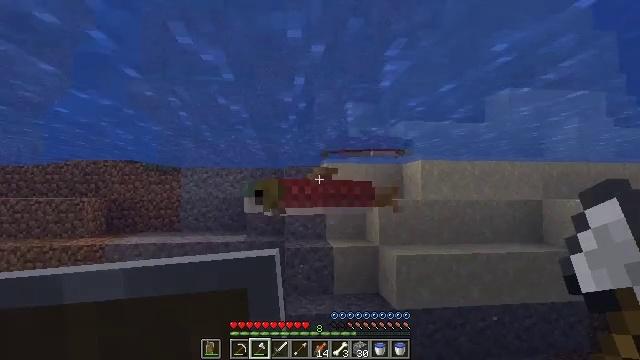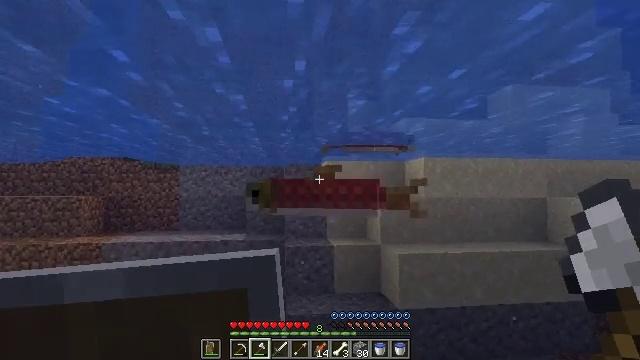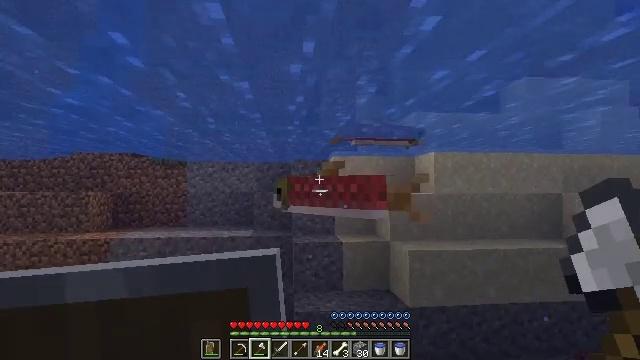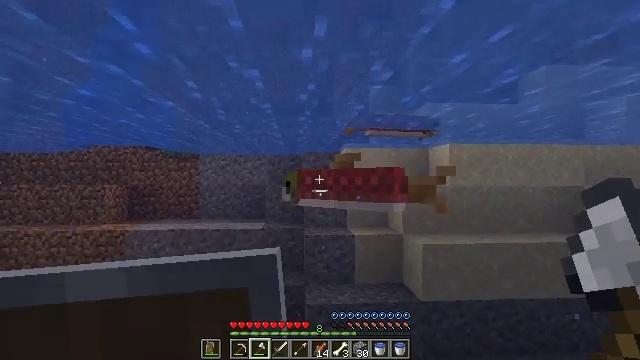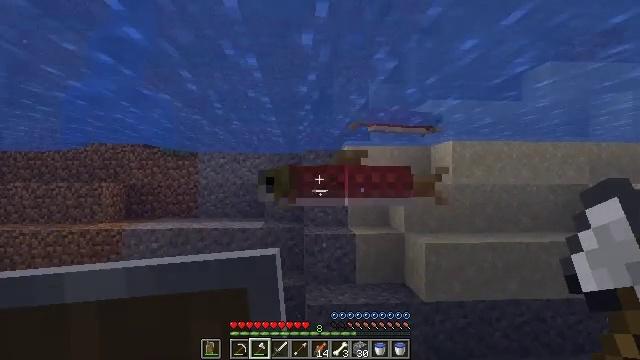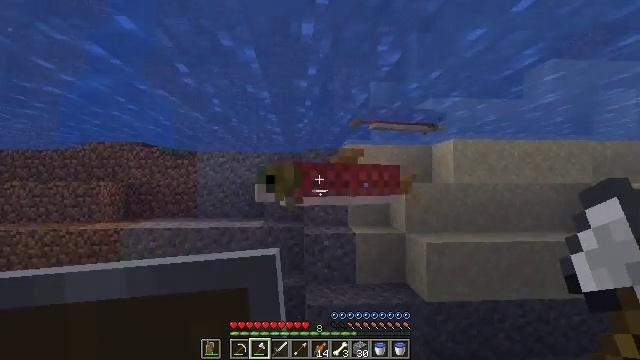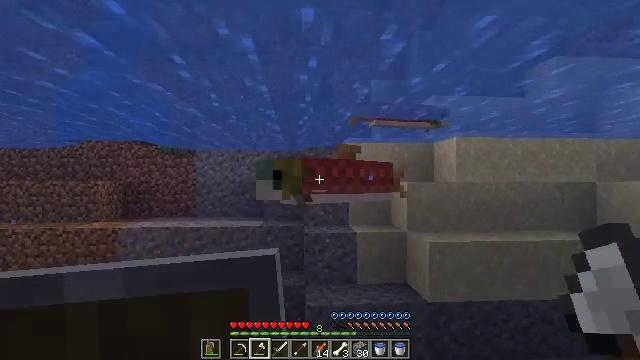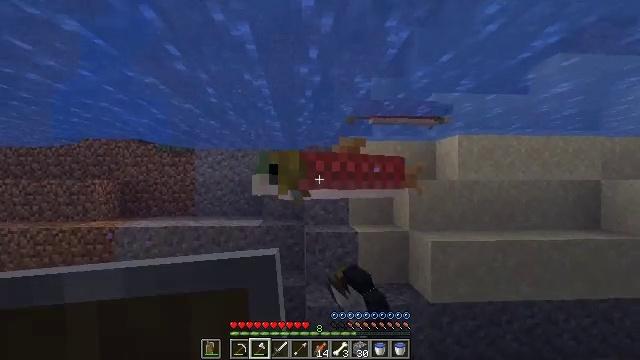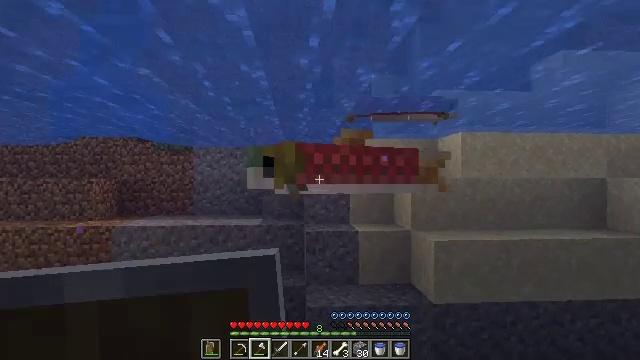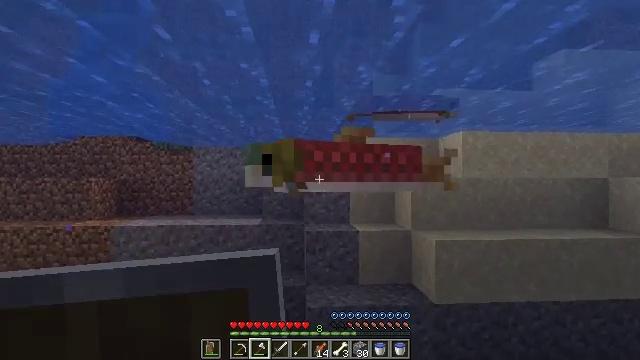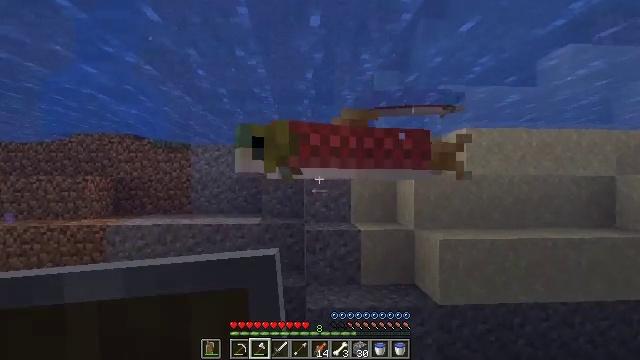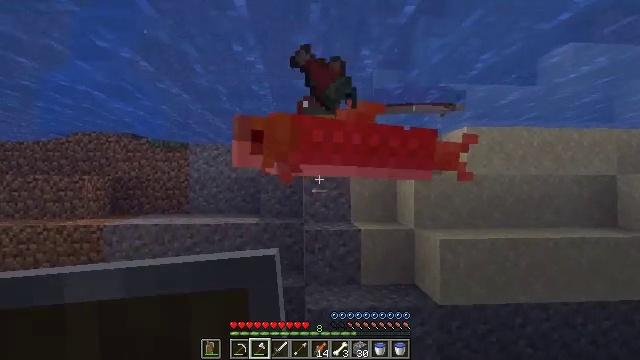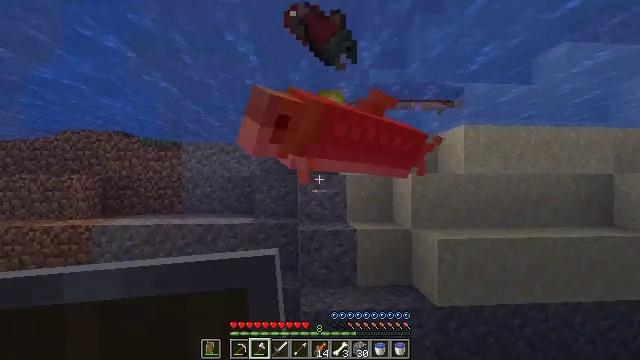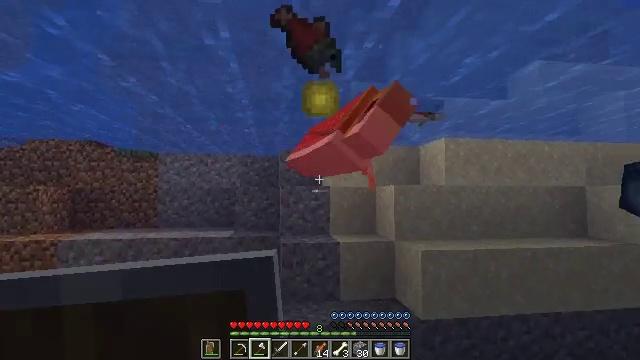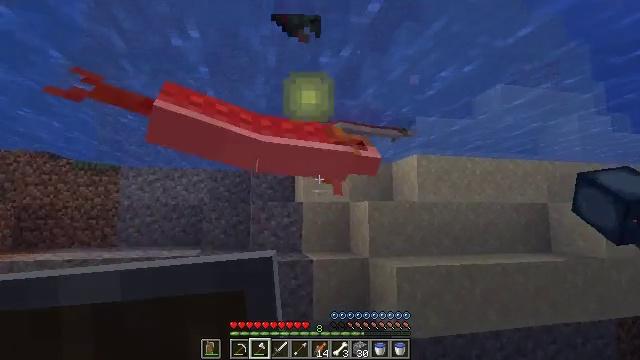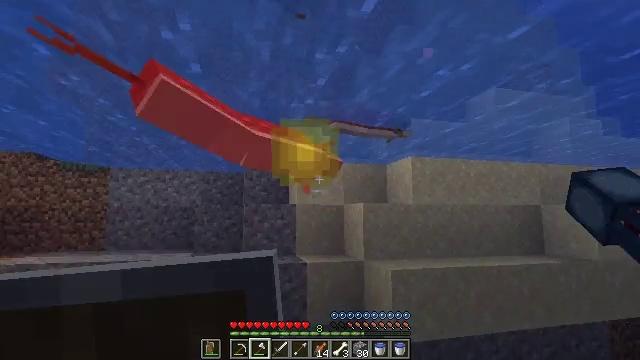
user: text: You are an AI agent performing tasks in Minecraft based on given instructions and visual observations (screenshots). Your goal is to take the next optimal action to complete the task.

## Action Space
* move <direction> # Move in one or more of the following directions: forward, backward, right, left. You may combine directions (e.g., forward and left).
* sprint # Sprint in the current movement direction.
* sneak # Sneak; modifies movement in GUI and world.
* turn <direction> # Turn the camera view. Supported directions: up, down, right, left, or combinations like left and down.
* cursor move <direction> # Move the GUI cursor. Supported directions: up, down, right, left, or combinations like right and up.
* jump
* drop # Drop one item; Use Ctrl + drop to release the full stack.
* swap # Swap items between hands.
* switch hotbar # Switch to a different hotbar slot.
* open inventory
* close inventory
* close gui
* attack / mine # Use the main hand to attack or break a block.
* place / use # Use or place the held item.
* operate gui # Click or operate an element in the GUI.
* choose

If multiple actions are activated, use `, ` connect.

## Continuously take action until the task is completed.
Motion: motion action
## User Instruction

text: Kill the salmon.
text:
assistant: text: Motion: move forward
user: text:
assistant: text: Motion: move forward, turn left
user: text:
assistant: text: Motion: move forward, turn left and down
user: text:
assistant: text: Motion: move forward
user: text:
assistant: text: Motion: move forward
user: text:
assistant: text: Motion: move forward, attack / mine
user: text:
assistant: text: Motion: move forward, attack / mine
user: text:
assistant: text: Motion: move forward, attack / mine
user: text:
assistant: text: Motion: move forward
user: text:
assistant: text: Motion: move forward
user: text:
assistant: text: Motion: move forward
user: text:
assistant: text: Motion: move forward
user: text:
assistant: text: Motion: move forward, turn right and up
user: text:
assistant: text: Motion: move forward, turn right and up
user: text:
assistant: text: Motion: move forward, turn right
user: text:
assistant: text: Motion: move forward, turn right and up
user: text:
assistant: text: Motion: move forward, jump
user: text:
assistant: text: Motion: move forward, jump
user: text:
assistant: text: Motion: move forward, jump
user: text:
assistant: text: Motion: move forward, jump
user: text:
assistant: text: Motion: move forward, jump
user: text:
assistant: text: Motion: move forward, jump
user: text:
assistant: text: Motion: move forward, jump
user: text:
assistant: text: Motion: move forward
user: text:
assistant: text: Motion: move forward
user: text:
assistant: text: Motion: move forward
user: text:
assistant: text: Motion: move forward
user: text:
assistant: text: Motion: move forward
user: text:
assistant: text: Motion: move forward
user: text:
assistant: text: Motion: move forward